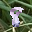
Label: 8